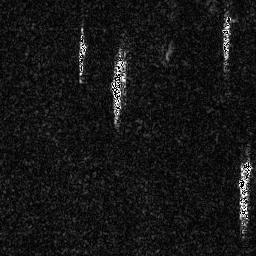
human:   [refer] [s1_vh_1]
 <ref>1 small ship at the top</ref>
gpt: <box>[[29, 14, 33, 30, 0]]</box>